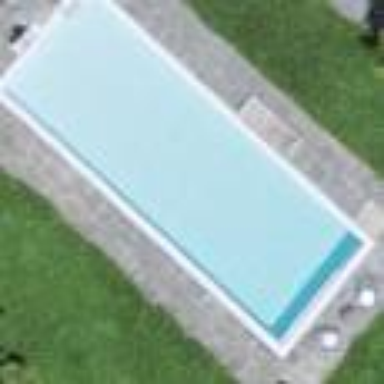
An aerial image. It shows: Swimming pool located in leisure land.